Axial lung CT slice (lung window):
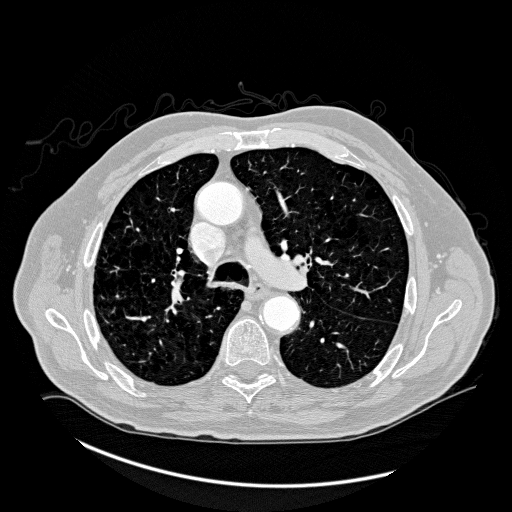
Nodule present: no